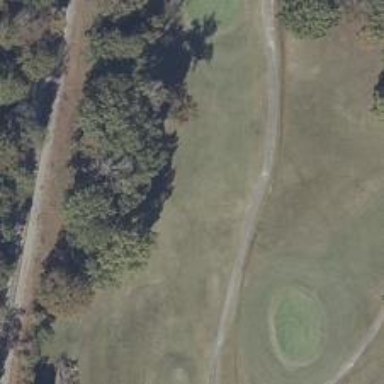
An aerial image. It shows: Golf hole.